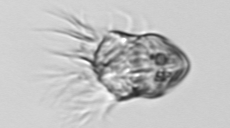
Label: Strombidium_inclinatum